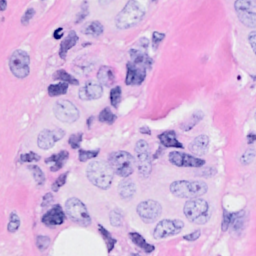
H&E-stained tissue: Breast